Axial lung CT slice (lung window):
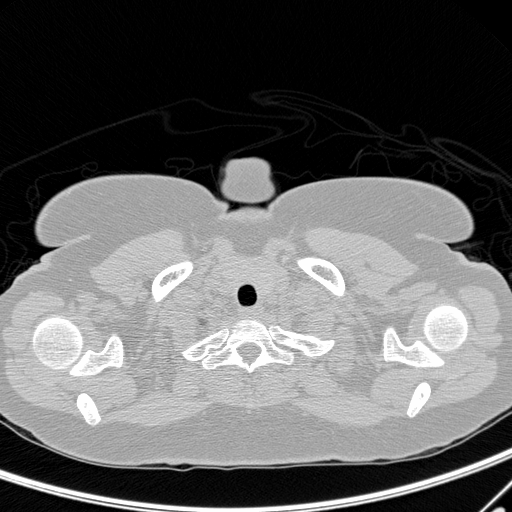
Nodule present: no